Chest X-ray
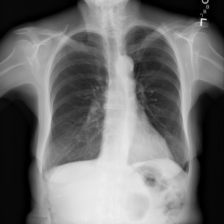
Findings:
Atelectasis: negative
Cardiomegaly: negative
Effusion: negative
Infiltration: negative
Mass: negative
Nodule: negative
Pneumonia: negative
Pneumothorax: negative
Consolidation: negative
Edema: negative
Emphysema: negative
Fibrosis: negative
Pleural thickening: negative
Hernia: negative